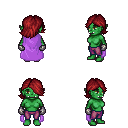
a pixel art fantasy rpg character, female body template, orc, green skin, lavender cape, magenta pants, brunette swoop hairstyle, metal gloves, four views (front, back, left, right), 2x2 character sprite sheet, small pixel art, hard edges, no anti-aliasing